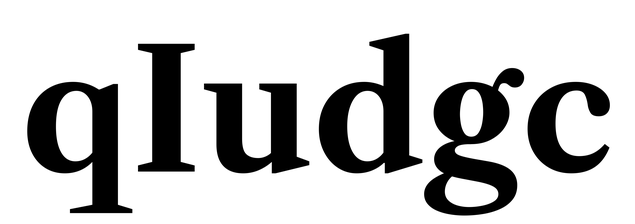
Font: LibreCaslonText_Bold